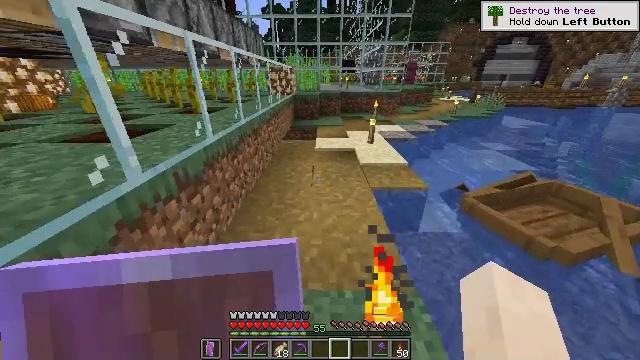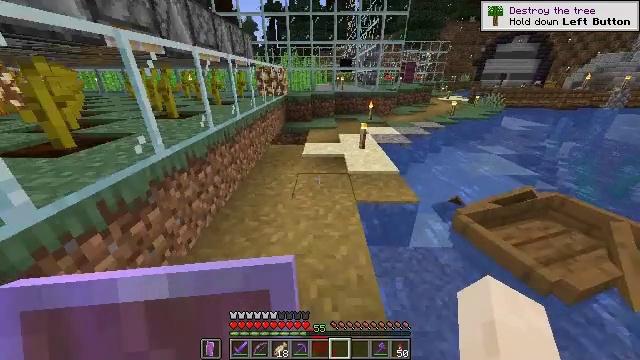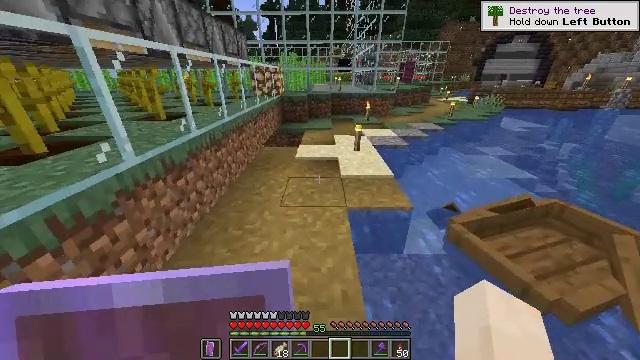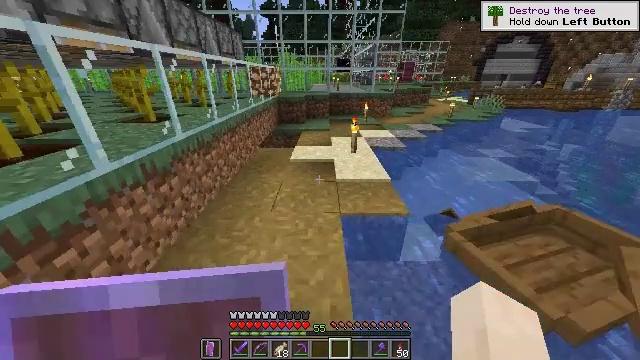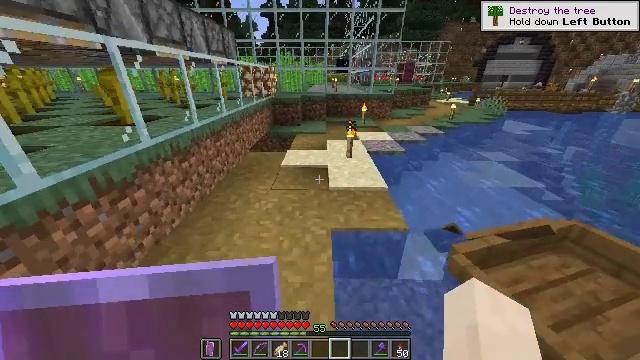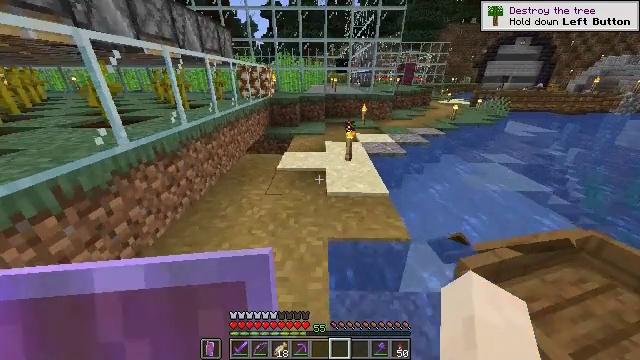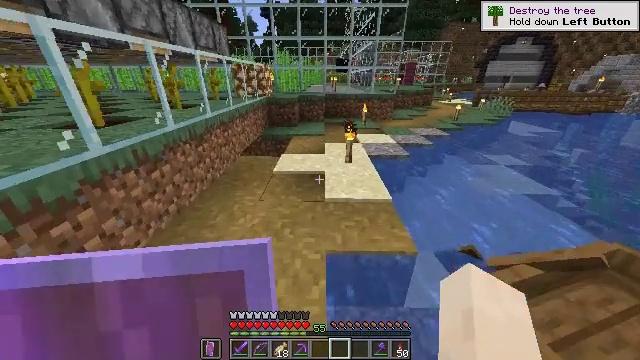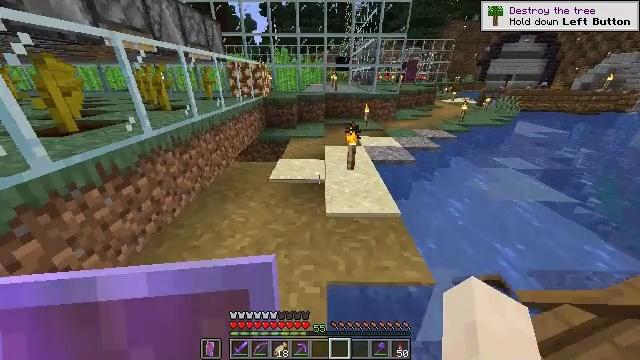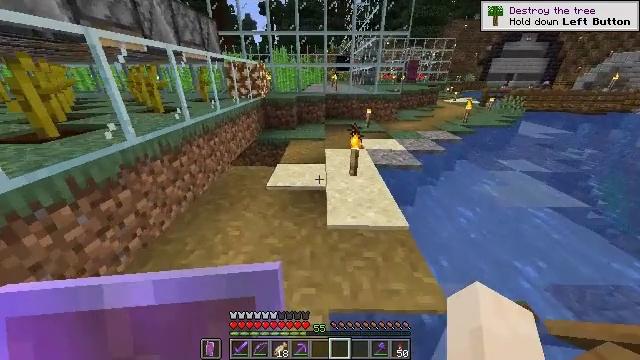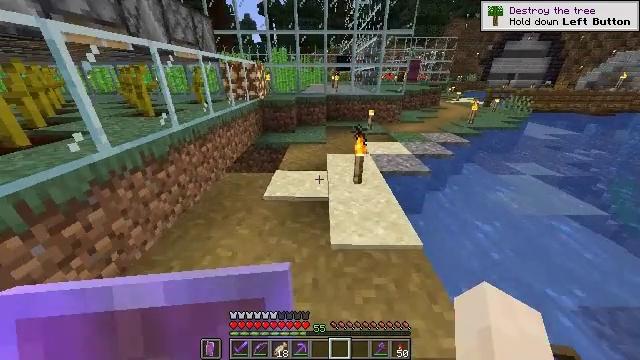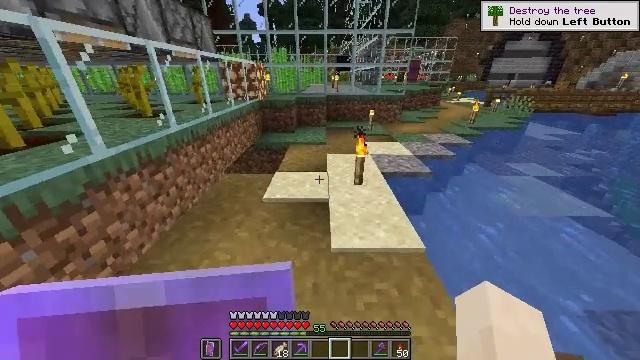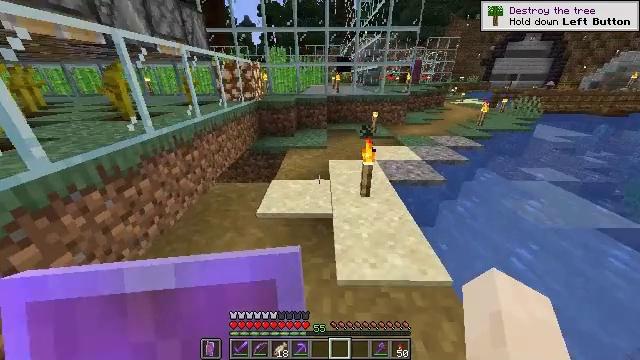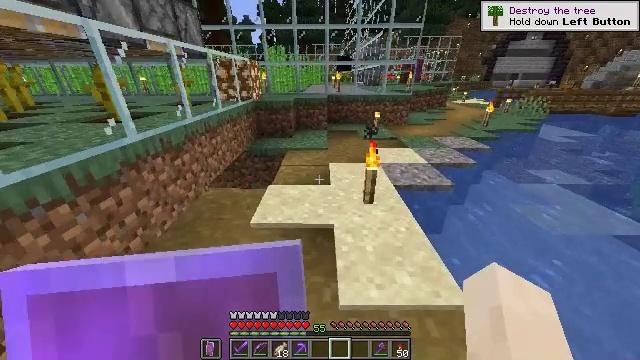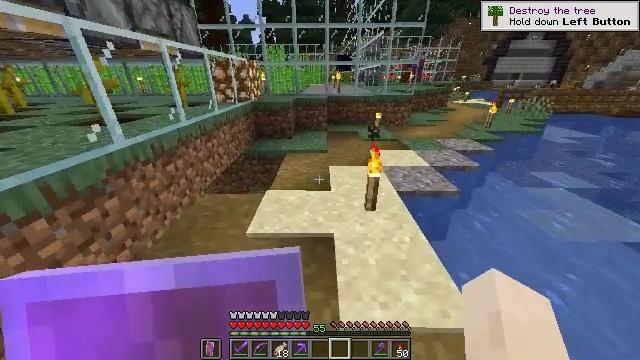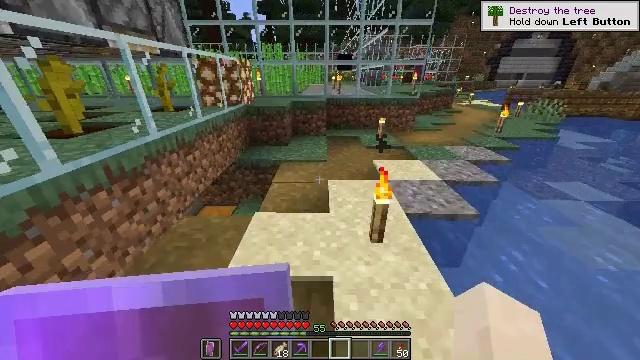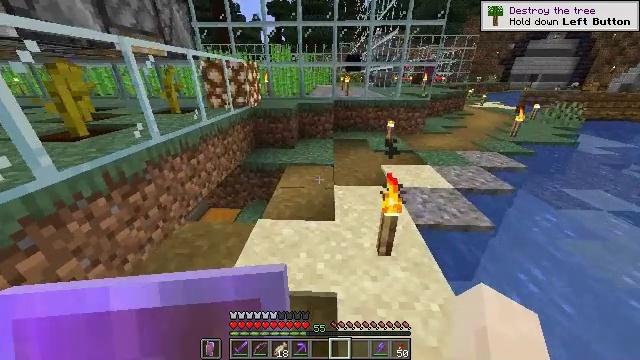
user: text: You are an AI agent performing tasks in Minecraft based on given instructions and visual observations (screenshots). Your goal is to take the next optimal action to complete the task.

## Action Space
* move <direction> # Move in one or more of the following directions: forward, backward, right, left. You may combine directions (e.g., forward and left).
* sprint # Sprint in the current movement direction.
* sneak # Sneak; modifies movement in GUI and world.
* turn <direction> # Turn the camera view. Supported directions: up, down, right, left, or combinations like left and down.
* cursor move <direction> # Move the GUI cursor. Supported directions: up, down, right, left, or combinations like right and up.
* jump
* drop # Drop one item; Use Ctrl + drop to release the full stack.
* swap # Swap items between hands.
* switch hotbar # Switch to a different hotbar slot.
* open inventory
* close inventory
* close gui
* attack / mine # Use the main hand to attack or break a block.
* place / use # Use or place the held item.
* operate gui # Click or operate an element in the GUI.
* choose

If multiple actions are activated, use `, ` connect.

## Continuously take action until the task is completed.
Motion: motion action
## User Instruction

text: Remove the sticky piston from its position.
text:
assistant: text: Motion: move forward and move right, sprint
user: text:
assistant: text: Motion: move forward and move right, sprint
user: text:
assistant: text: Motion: move forward, sprint
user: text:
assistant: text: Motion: move forward, sprint
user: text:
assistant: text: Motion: move forward, sprint
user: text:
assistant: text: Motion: move forward, sprint
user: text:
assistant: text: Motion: move forward, sprint
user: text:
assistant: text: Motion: move forward, sprint
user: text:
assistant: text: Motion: move forward, sprint
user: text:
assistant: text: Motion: move forward, sprint
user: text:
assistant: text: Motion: move forward, sprint
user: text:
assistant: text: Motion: move forward, sprint
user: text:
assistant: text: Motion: move forward, sprint
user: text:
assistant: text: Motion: move forward, sprint
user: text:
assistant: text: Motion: move forward, sprint, turn left
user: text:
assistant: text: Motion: move forward, sprint, turn left
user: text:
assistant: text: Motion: move forward and move right, sprint, turn left
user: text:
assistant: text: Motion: move forward and move right, sprint, turn left and down
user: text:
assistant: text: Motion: move forward and move right, sprint, turn left and down
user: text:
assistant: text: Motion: move forward and move right, sprint
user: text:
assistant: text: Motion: move forward and move right, sprint
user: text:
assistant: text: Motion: move forward and move right, sprint, turn left and down
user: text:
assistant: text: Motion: move forward and move right, sprint, turn left and down
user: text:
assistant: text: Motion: move forward, sprint, turn left and down
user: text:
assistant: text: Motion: move forward, turn left and down
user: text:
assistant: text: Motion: turn left and down
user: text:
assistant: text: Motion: turn left and down
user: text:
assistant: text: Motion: turn left
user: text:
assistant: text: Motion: turn left
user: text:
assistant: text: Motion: no_op